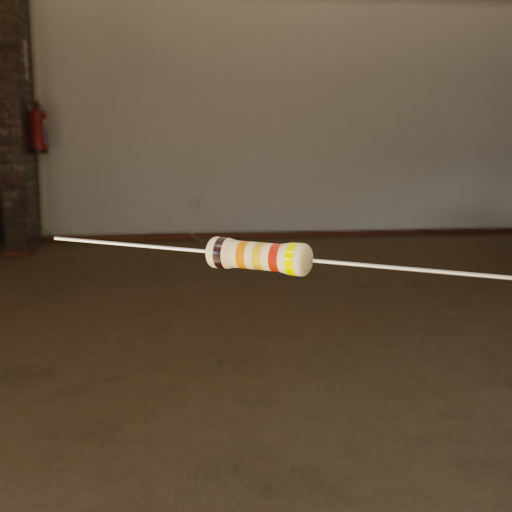
Resistor colour bands (in order): black, orange, gold, red, yellow